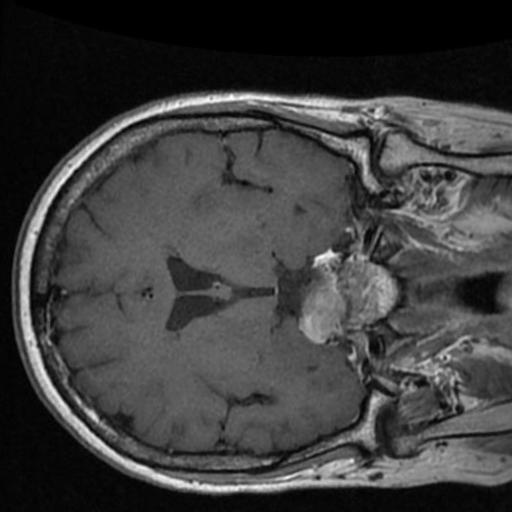
Label: brain_tumor